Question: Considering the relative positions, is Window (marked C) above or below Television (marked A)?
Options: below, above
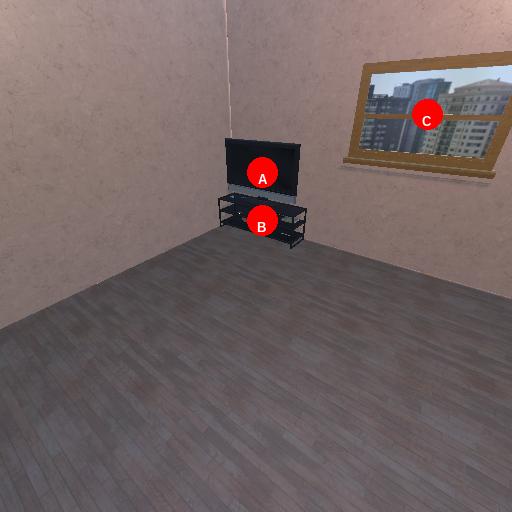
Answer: below